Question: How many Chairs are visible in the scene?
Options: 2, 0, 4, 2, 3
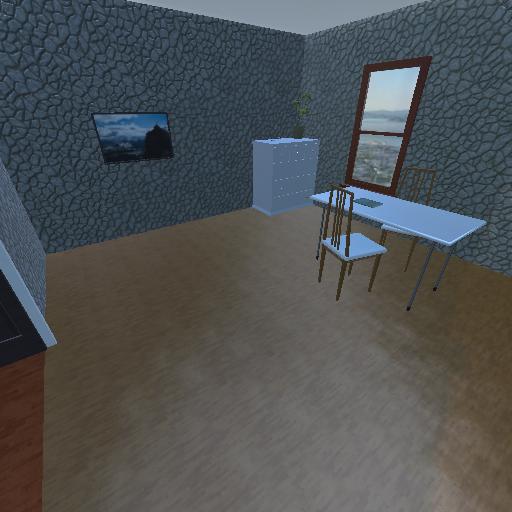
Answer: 2